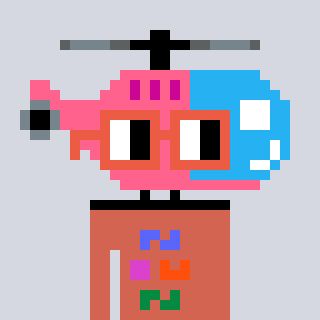
a pixel art character with square orange glasses, a helicopter-shaped head and a peachy-colored body on a cool background